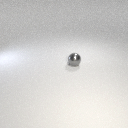
small gray metal sphere